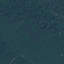
Label: Forest